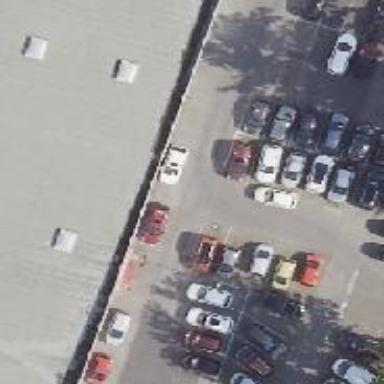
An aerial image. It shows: Road serving as parking aisle.